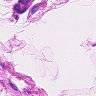
Metastatic tissue present: no